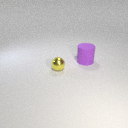
small yellow metal sphere to the left of large purple rubber cylinder